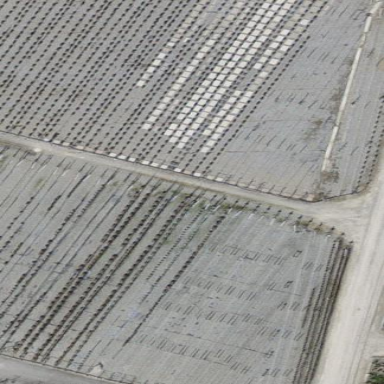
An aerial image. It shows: Plant nursery area.